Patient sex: M
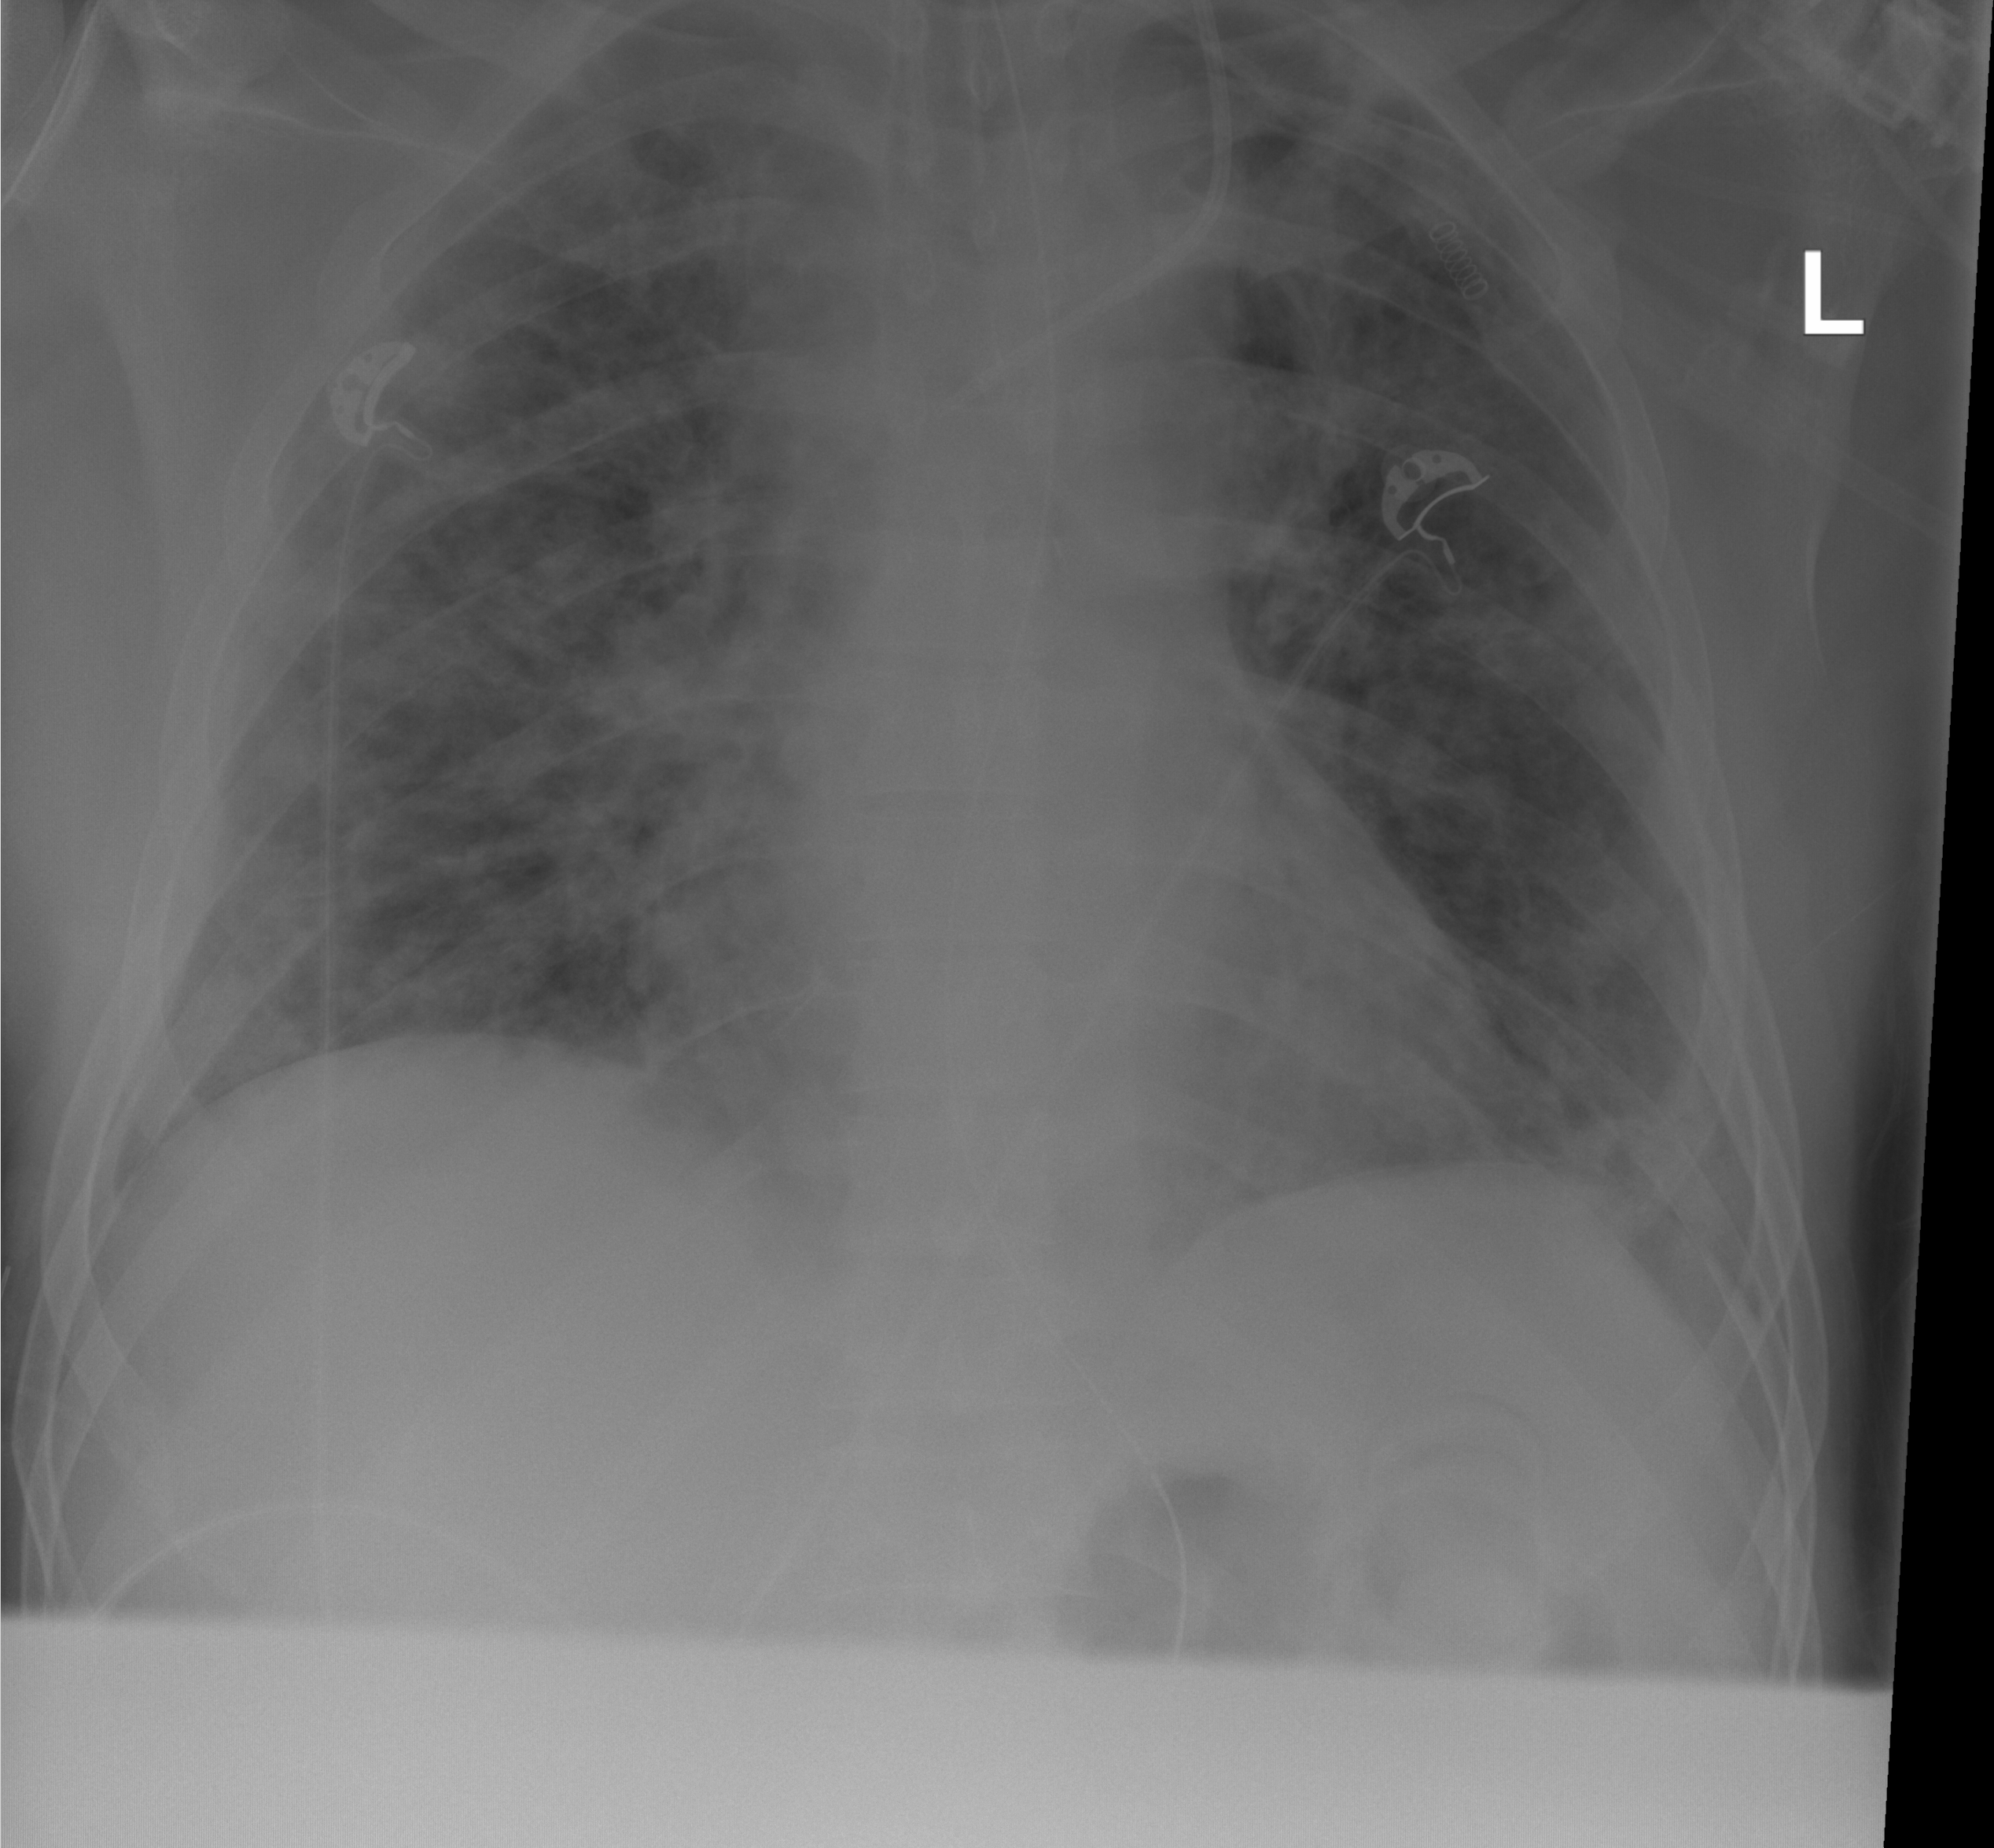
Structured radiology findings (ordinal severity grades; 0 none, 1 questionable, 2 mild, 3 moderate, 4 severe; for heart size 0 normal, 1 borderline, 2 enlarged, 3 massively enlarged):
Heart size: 0
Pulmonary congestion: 2
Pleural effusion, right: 1
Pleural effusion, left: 2
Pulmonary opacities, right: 3
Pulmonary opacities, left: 3
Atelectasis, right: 3
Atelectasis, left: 2